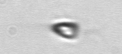
Label: Pyramimonas